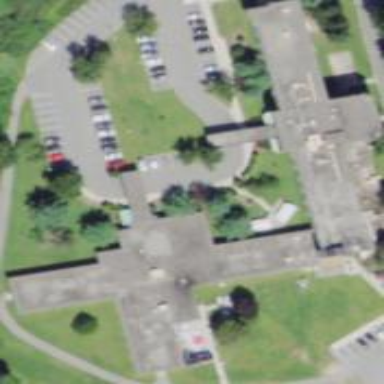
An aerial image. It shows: Building.